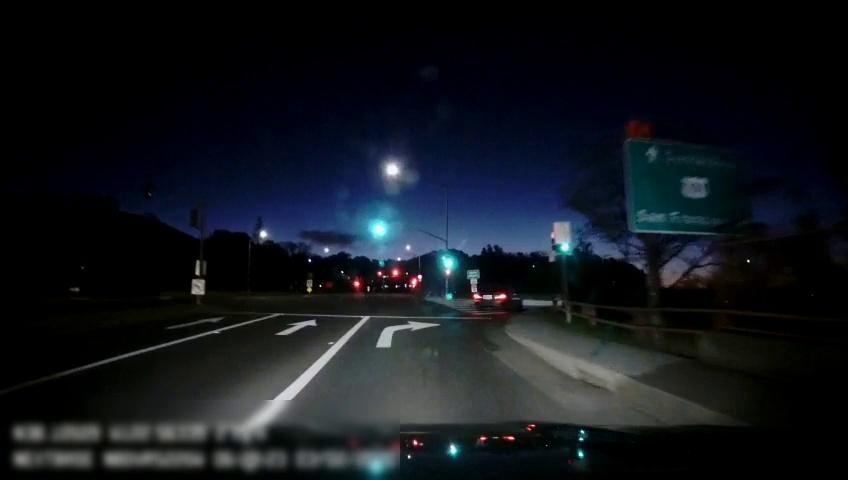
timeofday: Night
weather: Other
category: Drivable Space
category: Vehicles | Car
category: Lanes | Current Lane
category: Lanes | Alternate Lane
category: Traffic | Signs
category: Traffic | Signs
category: Traffic | Signs
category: Traffic | Lights
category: Traffic | Signs